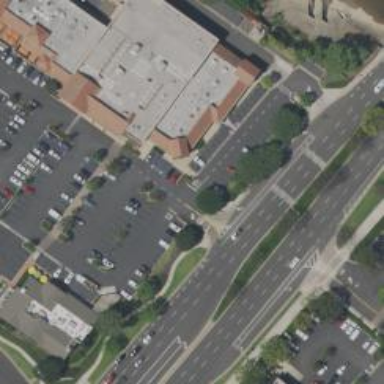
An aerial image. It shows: Asphalt road with primary link designation.